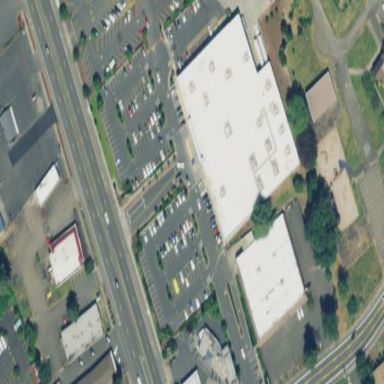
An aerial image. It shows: Retail building housing supermarket.